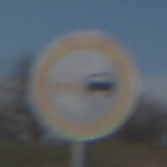
Verkehrszeichen: Ueberholverbot
Umgebung: Outdoor, Nature
Tageszeit: MorningAfternoon
Wetter: PartlyCloudy
Licht: Natural
Jahreszeit: NotSpecified
Kontrast: HighContrast